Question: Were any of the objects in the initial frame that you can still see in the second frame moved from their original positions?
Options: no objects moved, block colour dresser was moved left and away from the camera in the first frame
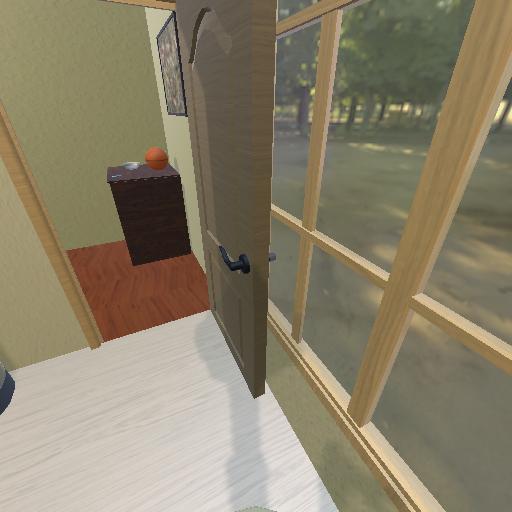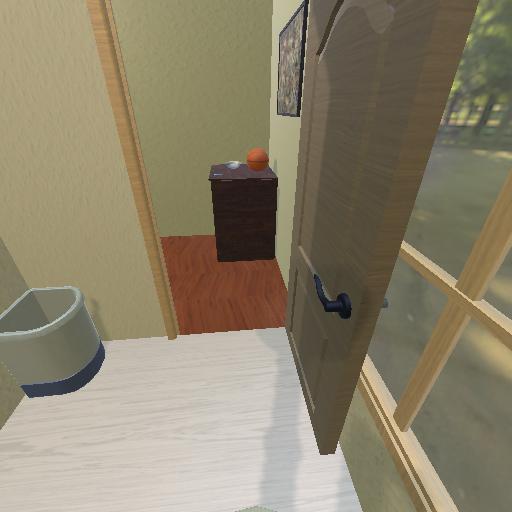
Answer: no objects moved